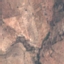
Land use / land cover: PermanentCrop